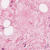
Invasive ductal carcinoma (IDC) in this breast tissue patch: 0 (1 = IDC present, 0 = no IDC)